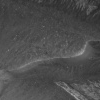
Atmospheric dust classification: not_dusty